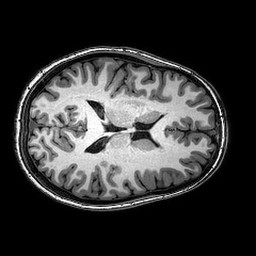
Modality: T1w
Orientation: axial
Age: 23
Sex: female
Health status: healthy
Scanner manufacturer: philips
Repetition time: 0.008132 s
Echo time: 0.00372 s